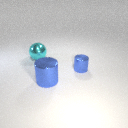
large cyan metal sphere to the left of large blue metal cylinder